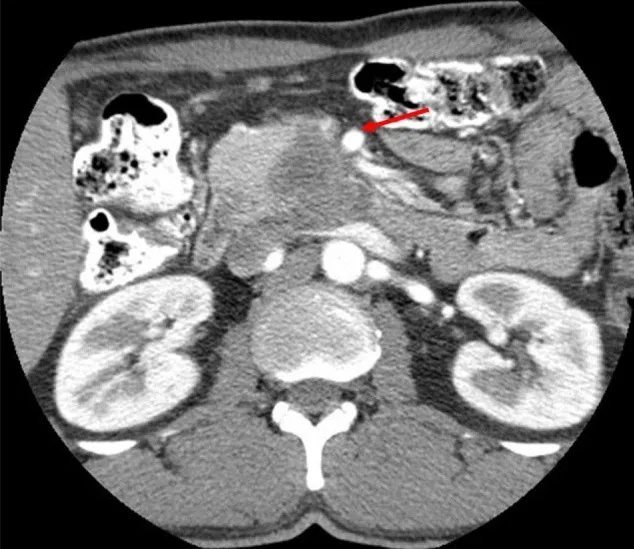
CT abdomen at initial work-up that shows a hypo-attenuated mass in the region of the uncinate process contacting 50% of the superior mesenteric vein, and approximately 25% of the superior mesenteric artery (see arrow) as well as contacting the left renal vein.
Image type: radiology (ct)